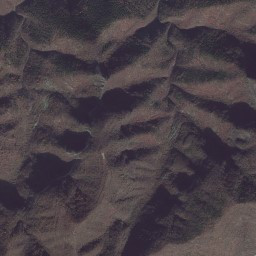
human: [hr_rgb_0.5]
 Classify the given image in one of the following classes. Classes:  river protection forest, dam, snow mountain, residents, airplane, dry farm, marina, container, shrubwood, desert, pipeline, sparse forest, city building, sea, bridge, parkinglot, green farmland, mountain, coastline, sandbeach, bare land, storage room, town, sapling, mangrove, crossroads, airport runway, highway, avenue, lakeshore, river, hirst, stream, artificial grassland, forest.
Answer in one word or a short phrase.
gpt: mountain